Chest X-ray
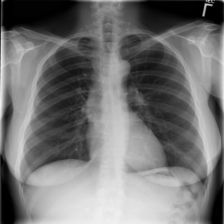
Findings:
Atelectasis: negative
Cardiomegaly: negative
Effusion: negative
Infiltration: negative
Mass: negative
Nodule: negative
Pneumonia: negative
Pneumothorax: negative
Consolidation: negative
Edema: negative
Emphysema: negative
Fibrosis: negative
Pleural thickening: negative
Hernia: negative